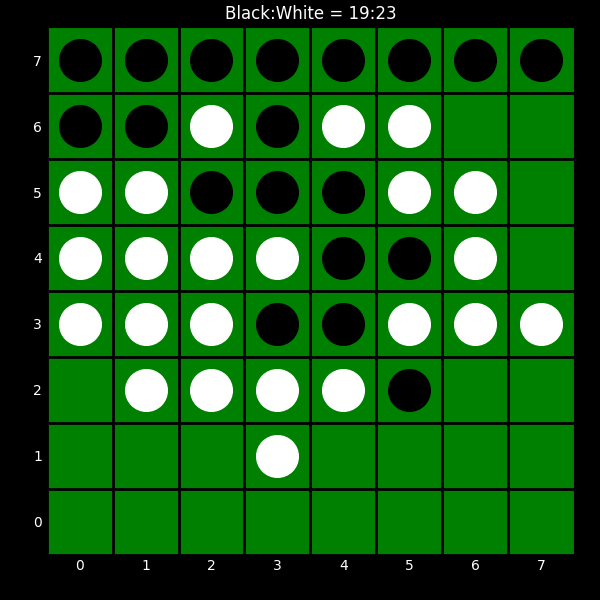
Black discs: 19
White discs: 23